Interaction volume radius: 5 \u00c5
Interaction volume height: 25 \u00c5
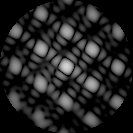
Disorder parameter: 0.07117